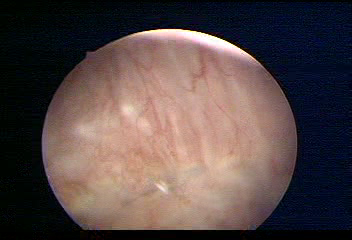
Modality: WLC
Class: Normal mucosa
Bladder cancer association: No